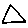
Label: triangle